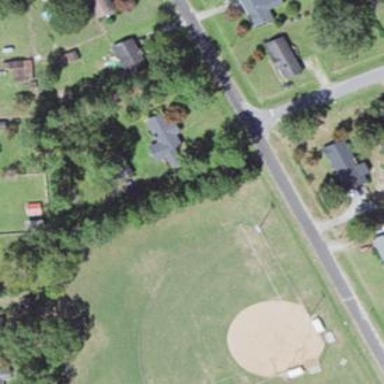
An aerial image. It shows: Baseball pitch for leisure land activities.